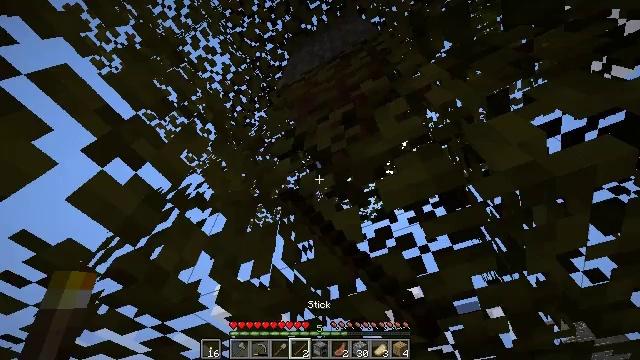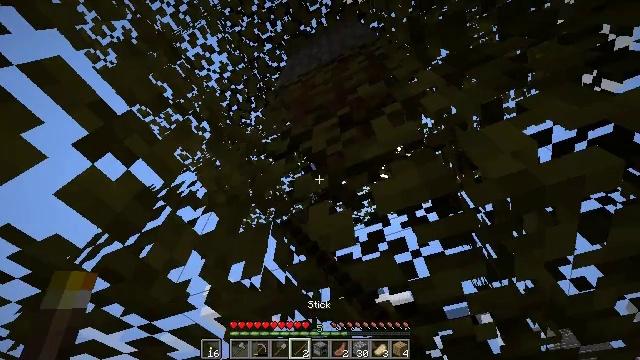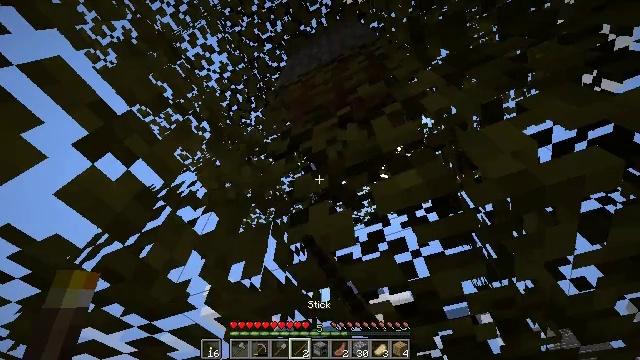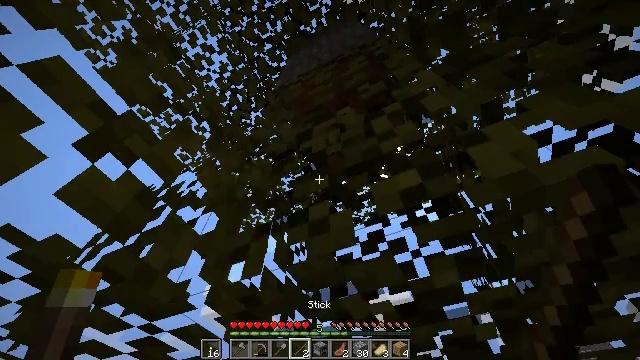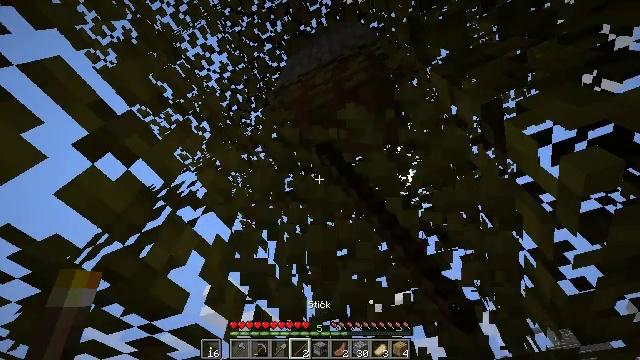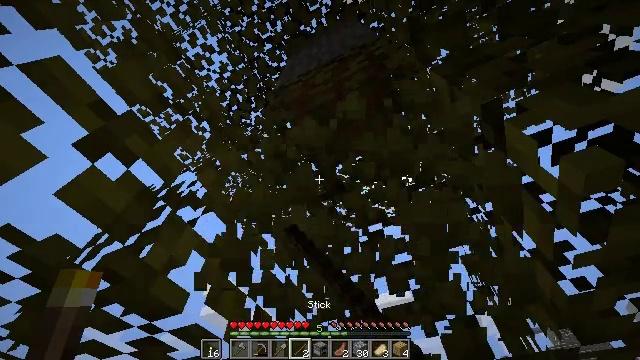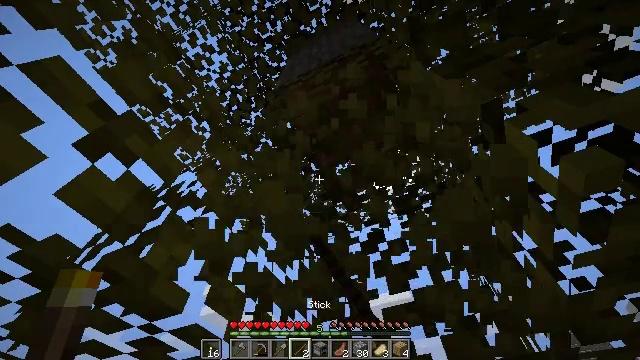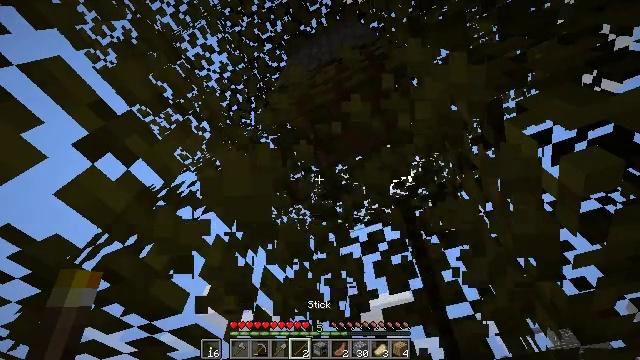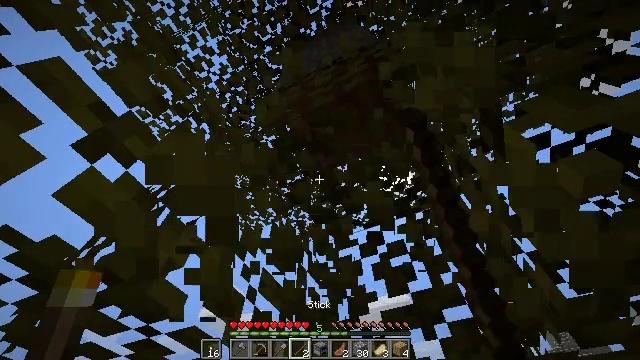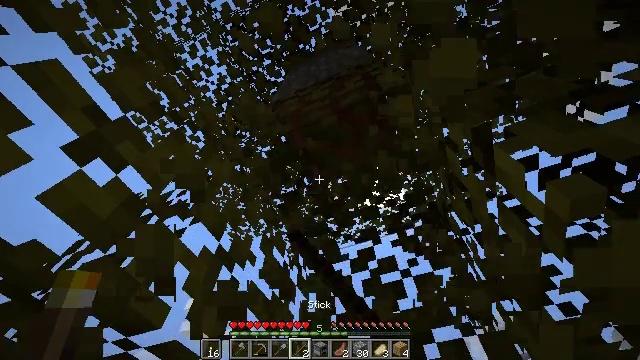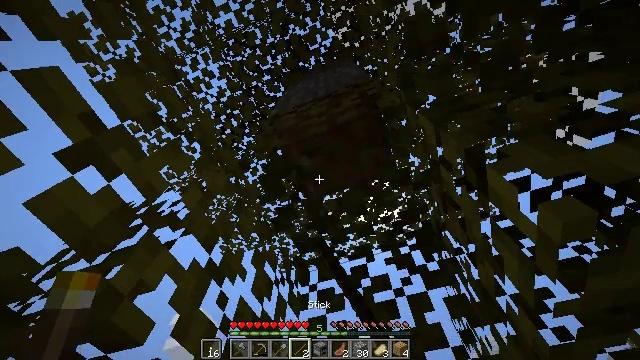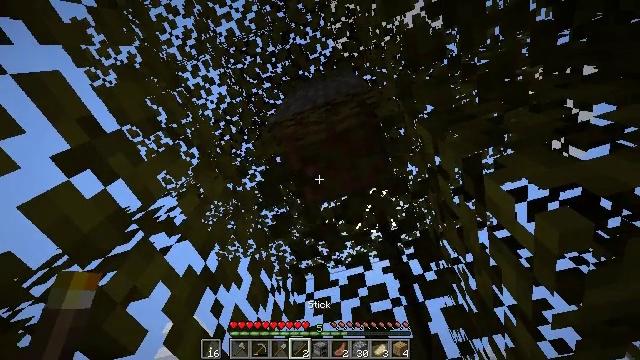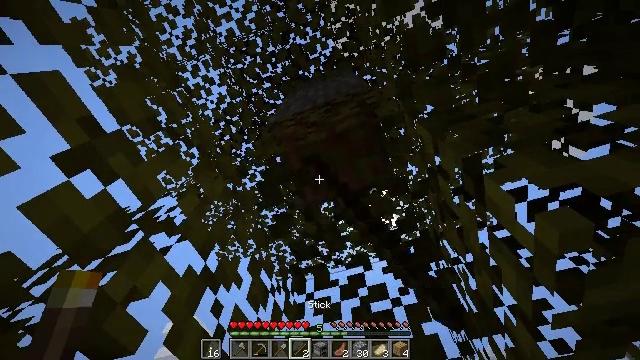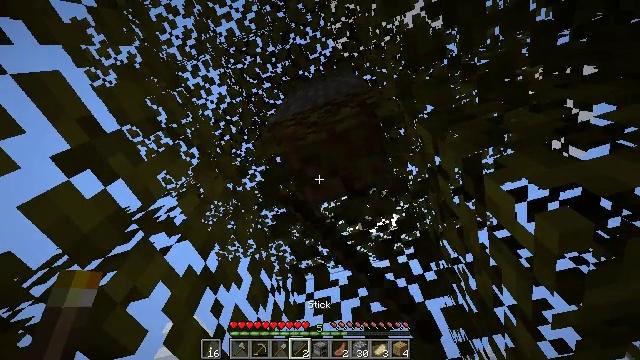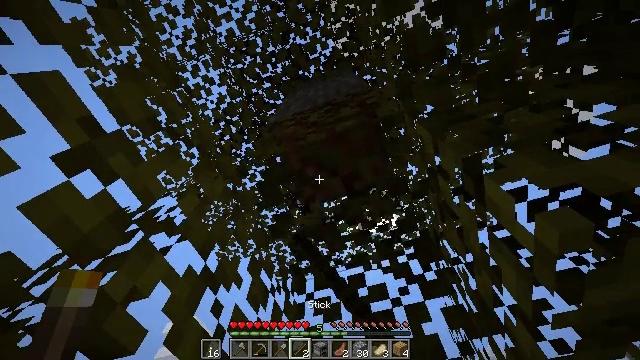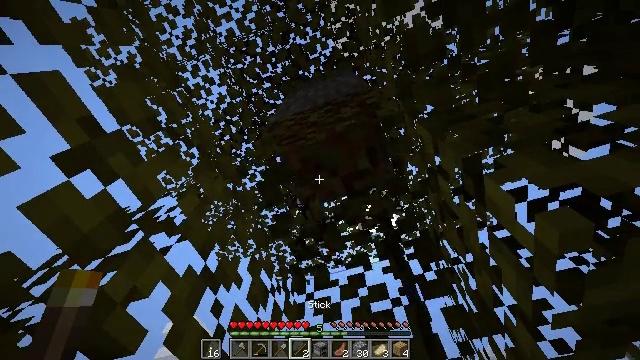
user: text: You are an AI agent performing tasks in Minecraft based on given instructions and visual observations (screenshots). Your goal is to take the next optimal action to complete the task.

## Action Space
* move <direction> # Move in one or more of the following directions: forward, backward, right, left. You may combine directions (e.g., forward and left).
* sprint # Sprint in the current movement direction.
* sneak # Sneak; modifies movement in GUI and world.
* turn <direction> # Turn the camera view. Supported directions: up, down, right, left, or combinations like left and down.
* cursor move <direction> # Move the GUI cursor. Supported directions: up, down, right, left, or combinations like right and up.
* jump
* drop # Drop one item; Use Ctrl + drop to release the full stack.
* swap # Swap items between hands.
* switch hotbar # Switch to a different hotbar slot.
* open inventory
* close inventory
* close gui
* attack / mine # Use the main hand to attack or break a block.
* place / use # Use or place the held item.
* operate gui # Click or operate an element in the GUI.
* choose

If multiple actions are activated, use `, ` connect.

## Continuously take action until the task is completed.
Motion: motion action
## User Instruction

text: Harvest acacia leaves with your hand or a tool.
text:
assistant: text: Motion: turn right, attack / mine
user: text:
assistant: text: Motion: attack / mine
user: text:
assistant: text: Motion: attack / mine
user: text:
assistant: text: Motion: attack / mine
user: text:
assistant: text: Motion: attack / mine
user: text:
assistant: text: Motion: attack / mine
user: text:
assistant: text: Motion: attack / mine
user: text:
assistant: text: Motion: attack / mine
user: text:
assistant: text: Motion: turn right and up, attack / mine
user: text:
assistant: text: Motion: turn right and up, attack / mine
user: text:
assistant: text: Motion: turn up, attack / mine
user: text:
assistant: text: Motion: attack / mine
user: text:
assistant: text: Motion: attack / mine
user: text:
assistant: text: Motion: attack / mine
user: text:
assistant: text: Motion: attack / mine
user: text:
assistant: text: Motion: attack / mine
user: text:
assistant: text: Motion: attack / mine
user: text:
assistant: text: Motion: attack / mine
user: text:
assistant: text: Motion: attack / mine
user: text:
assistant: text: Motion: attack / mine
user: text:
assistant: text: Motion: attack / mine, switch to hotbar 1